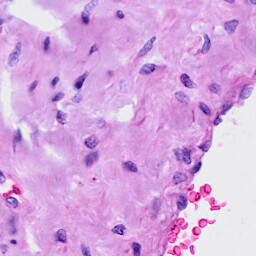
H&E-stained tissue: Cervix